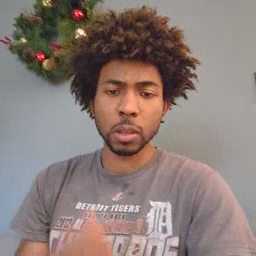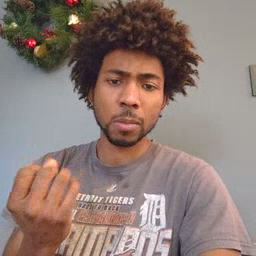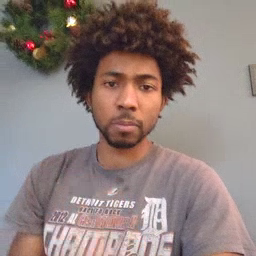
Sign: many